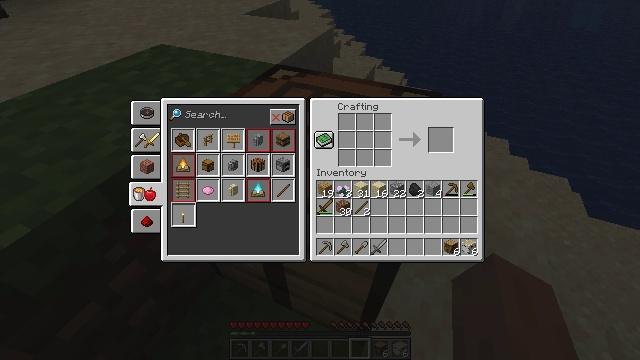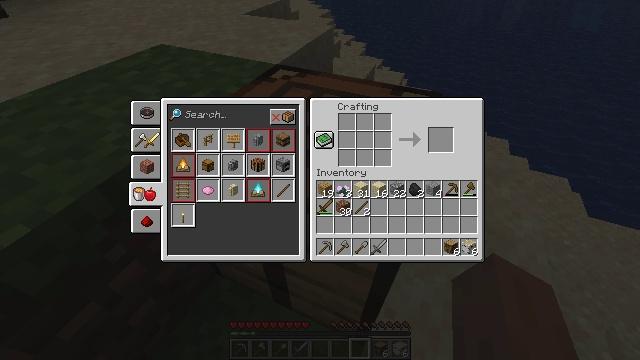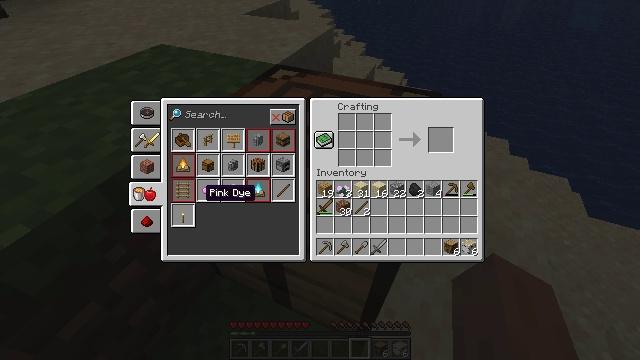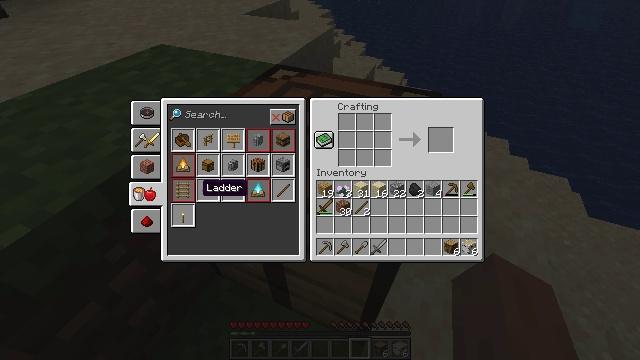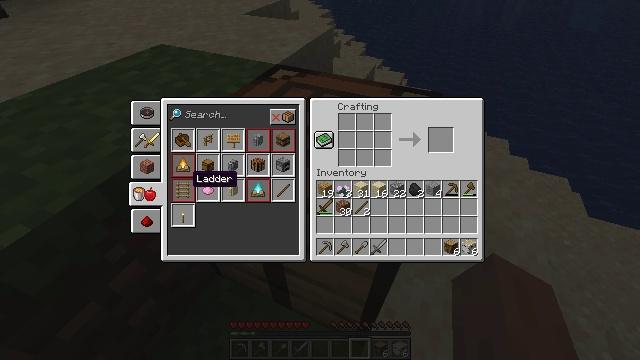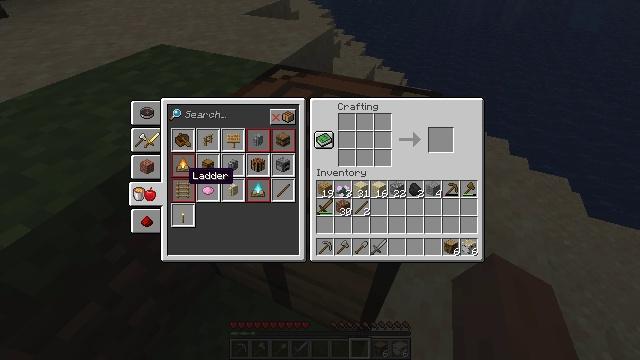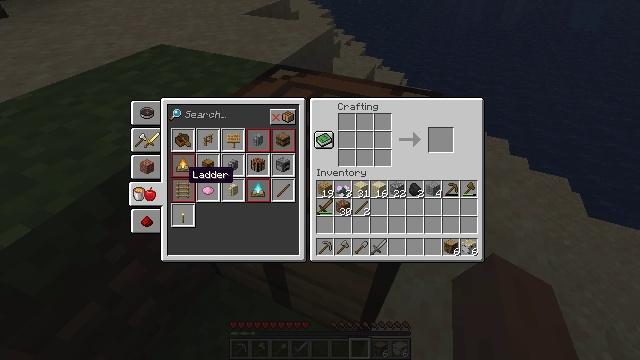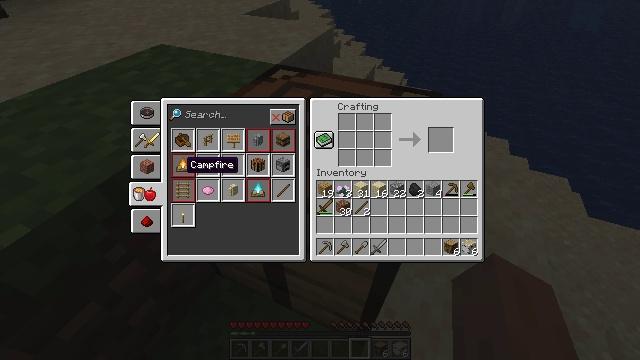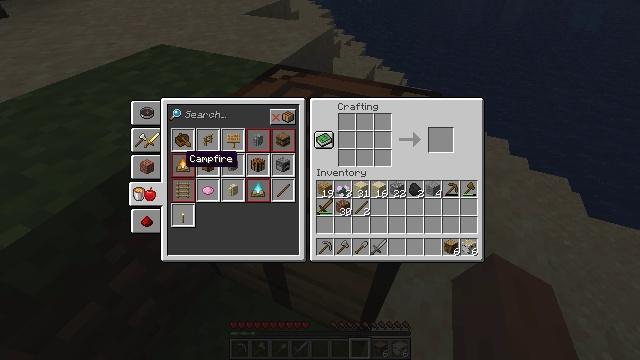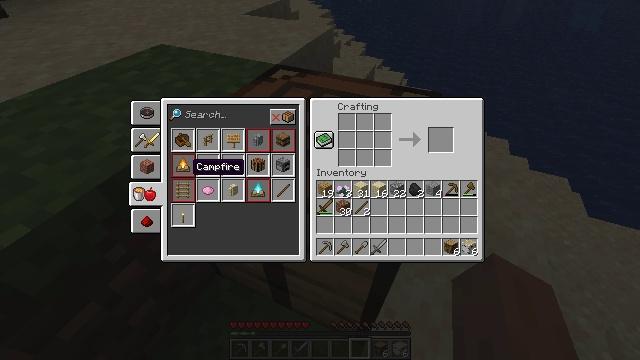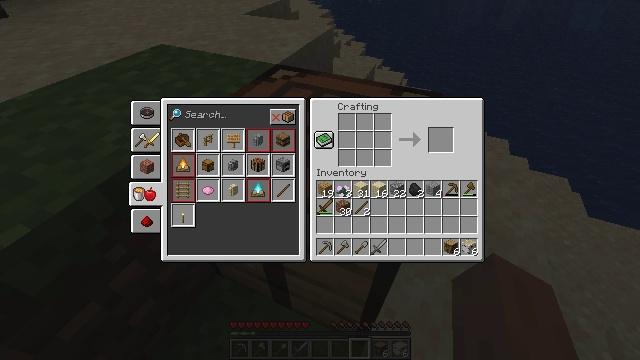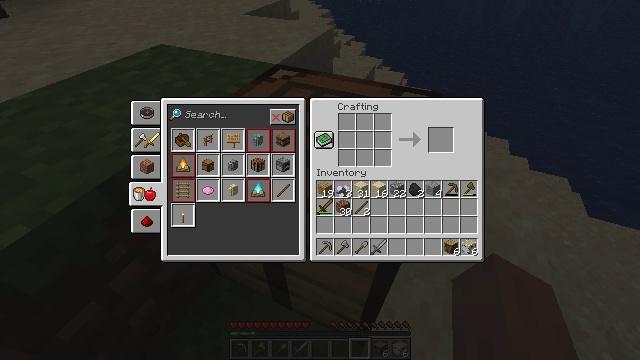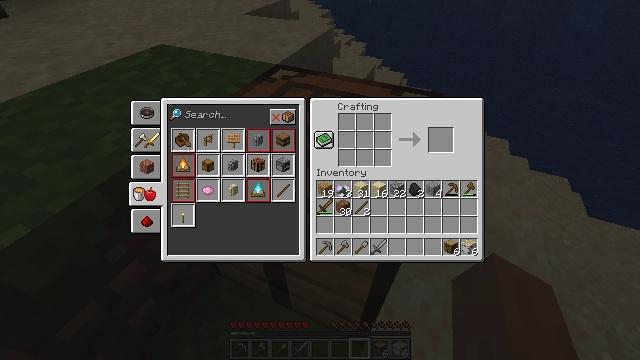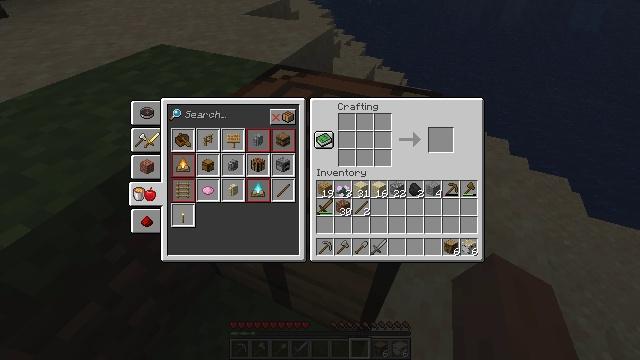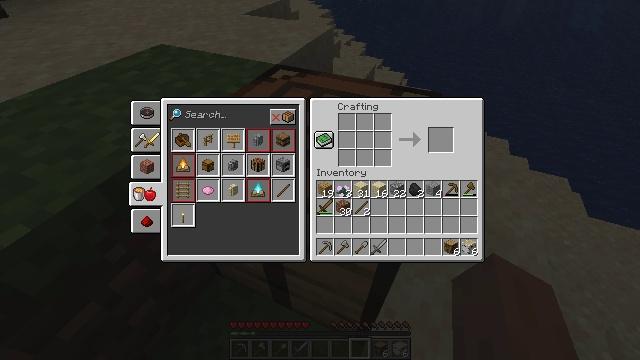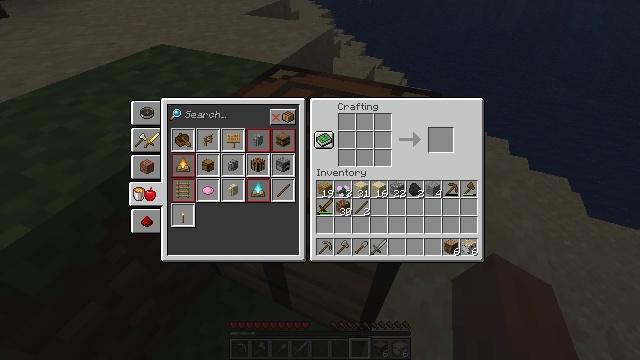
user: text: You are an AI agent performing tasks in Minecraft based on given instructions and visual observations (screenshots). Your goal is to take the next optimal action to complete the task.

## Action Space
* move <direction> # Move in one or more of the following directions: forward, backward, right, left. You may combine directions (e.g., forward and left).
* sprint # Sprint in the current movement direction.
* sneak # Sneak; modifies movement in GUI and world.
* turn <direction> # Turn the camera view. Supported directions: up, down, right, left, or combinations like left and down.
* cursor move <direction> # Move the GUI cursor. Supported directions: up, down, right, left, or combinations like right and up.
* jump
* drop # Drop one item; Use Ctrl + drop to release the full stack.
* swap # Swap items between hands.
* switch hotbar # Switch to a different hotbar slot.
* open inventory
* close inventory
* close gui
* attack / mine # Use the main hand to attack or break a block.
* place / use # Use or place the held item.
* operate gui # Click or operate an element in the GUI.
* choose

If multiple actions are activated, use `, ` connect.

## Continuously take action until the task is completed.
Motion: motion action
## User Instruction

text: Use birch logs to make birch wood.
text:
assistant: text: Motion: no_op
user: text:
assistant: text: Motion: no_op
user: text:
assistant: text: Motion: no_op
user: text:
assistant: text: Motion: cursor move left and up
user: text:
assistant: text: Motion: no_op
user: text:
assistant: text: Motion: no_op
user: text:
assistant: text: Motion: cursor move up
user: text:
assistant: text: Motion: no_op
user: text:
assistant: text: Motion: cursor move right and down
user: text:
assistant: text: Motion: cursor move right and down
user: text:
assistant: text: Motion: cursor move right and down
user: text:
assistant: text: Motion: no_op
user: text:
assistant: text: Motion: no_op
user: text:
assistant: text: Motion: cursor move left
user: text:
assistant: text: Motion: cursor move left
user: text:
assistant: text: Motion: no_op
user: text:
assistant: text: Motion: no_op
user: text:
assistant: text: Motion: no_op
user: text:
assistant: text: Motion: no_op
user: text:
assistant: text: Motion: no_op
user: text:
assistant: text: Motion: no_op
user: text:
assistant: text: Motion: no_op
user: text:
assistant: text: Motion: no_op
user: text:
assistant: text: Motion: cursor move right and up
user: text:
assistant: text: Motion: no_op
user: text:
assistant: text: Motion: no_op
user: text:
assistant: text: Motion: no_op
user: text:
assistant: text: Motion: no_op
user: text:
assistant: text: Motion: no_op
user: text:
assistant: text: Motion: no_op